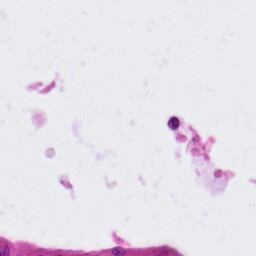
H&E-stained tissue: Colon